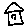
Label: house